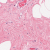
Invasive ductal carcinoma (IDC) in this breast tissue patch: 0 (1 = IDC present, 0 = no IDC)